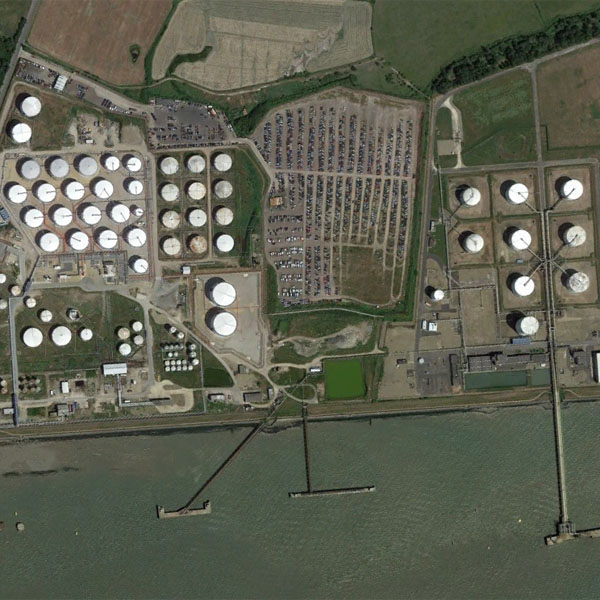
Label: StorageTanks